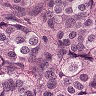
Metastatic tissue present: yes